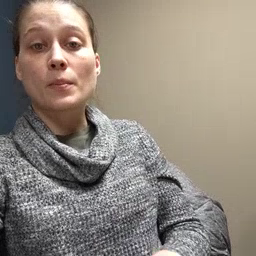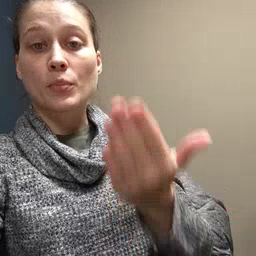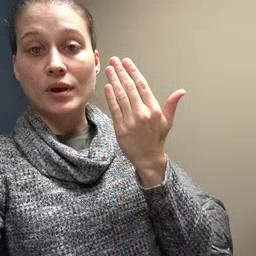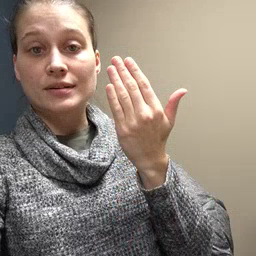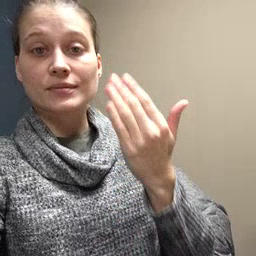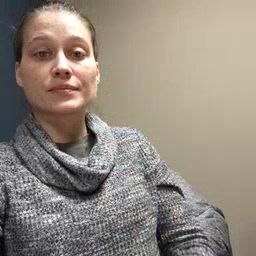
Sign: morning